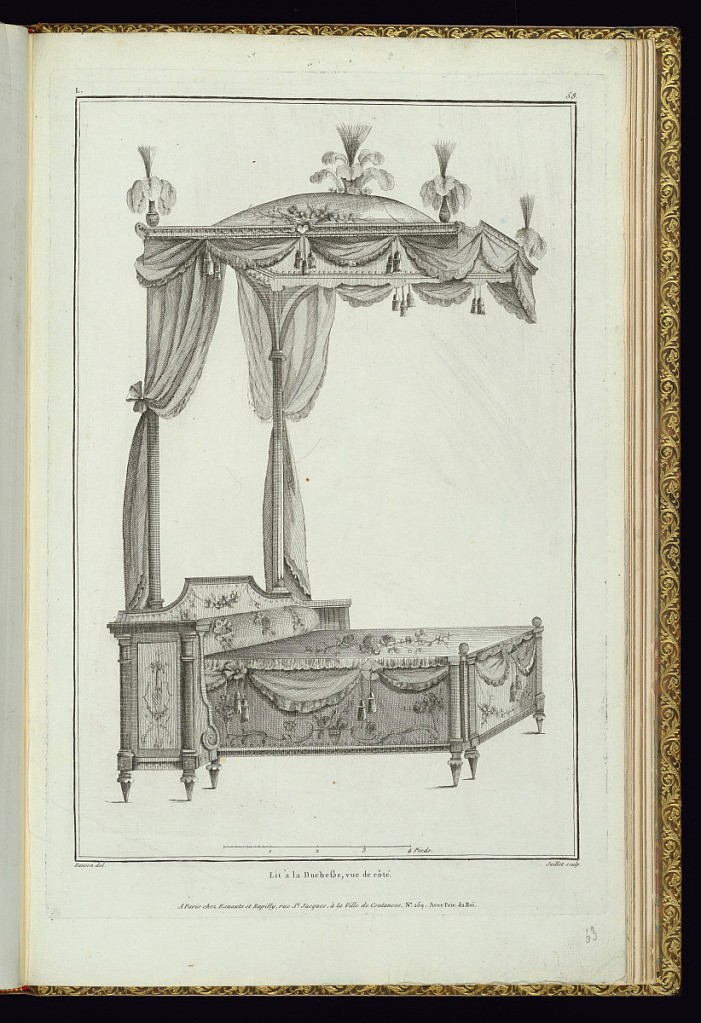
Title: Lit à la Duchesse, vue de côté
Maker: Pierre Ranson, French, 1736–1786
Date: late 18th century
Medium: Etching and engraving on blue paper
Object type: Print
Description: Design for a crown canopy (baldachin) bed with the canopy supported by the two headpoles and projecting from the wall, view from the side at an angle. The crown is topped with feather finials and floral motifs. The bed curtains are tied back to the poles. The headboard and bed linen are decorated with floral and scrolling acanthus leaf (rinceaux) motifs. A scale below the design. The plate is titled, numbered, and signed.